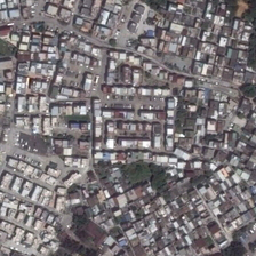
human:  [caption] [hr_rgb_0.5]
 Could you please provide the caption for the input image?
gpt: This place is too big.

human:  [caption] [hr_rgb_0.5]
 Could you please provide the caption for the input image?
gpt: The area is very large.

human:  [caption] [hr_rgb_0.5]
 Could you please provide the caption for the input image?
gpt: There is too much room.

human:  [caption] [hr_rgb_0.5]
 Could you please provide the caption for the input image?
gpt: The area is very wide.

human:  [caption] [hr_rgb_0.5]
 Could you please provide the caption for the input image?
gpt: The area is very wide.